Current action and preconditions to check: trajectory_clear

Your task: For each precondition in the list above, predict whether it will hold at this action.

Consider the current scene as observed from the mobile robot's camera, and analyze the predicted future states of all dynamic agents (e.g., people, animals, vehicles, or any moving entities) within the NEXT SECOND.

IMPORTANT: Only answer "very likely" if you are absolutely certain—based on strong, clear evidence—that a dynamic agent will violate the precondition in the predicted future state. Do NOT answer "very likely" for unlikely, ambiguous, or low-probability risks.

Ask yourself for each precondition: Is there a high probability, with clear and convincing evidence, that the predicted future states of any dynamic agent will interfere with the predicted future state of the currently executing action within the NEXT SECOND, causing that precondition to fail?

Assess the risk level based on these predictions. Use "likely" or "very likely" if motions create a clear risk of interference.

Use "neutral" or "improbable" if agents are nearby but their predicted paths are clearly diverging or non-conflicting.

Failure Risk Categories: "very improbable", "improbable", "neutral", "likely", "very likely"

Answer Format: Output ONLY the probability_of_failure value from these categories: "very improbable", "improbable", "neutral", "likely", "very likely"

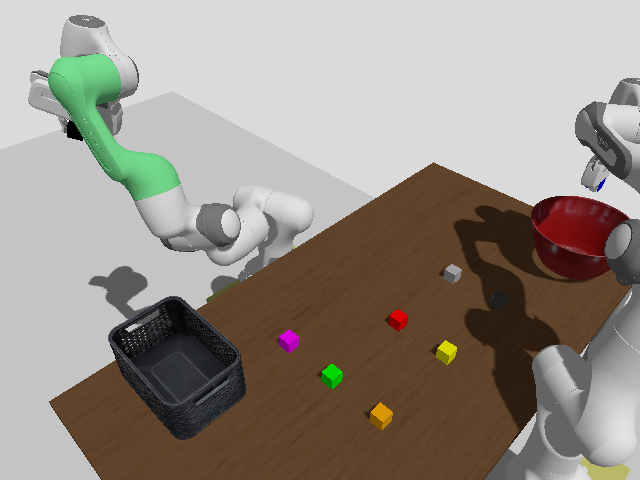

Answer: very improbable